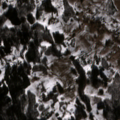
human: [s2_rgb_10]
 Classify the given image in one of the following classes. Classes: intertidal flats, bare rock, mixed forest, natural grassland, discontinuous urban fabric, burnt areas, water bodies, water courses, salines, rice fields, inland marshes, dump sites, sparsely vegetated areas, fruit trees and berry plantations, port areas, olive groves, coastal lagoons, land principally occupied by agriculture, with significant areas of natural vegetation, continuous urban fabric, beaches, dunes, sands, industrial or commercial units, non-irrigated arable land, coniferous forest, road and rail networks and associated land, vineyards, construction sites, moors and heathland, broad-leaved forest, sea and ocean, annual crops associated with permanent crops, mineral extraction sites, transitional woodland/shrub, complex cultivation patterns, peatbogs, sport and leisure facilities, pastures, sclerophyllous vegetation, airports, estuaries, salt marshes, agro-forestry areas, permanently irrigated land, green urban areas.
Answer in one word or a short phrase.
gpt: complex cultivation patterns, land principally occupied by agriculture, with significant areas of natural vegetation, coniferous forest, mixed forest